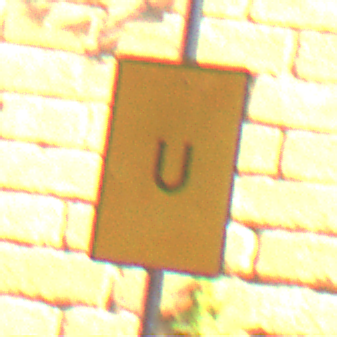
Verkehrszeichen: AnkuendigungOderFortsetzungUmleitungOhnePfeilsymbol
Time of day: MorningAfternoon
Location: Outdoor (Urban)
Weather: Clear
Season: NotSpecified
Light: Natural